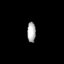
Tissue: prostate
Cell type: T cells
Senescence score: 0.1286
Nuclear area (px): 170
Mean DAPI intensity: 170.965